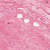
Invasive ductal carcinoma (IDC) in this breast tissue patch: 0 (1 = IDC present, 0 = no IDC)